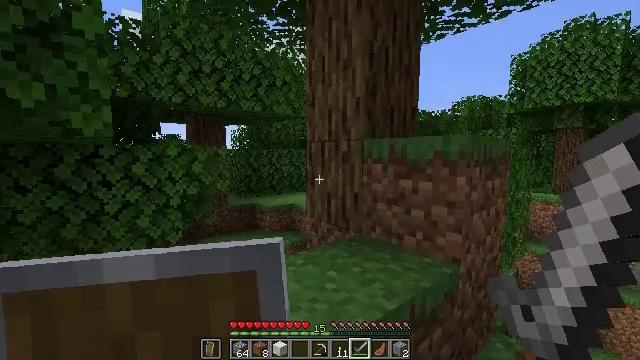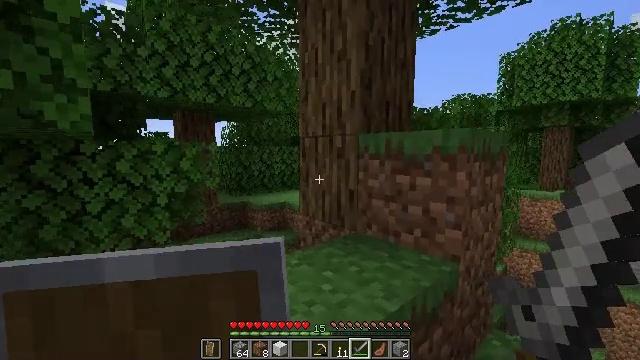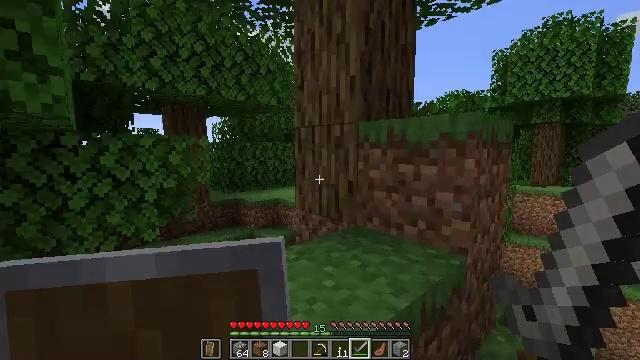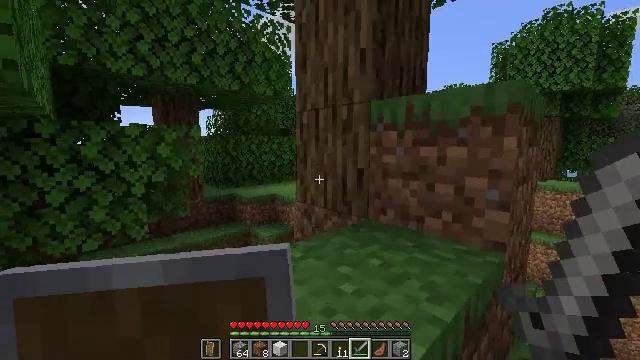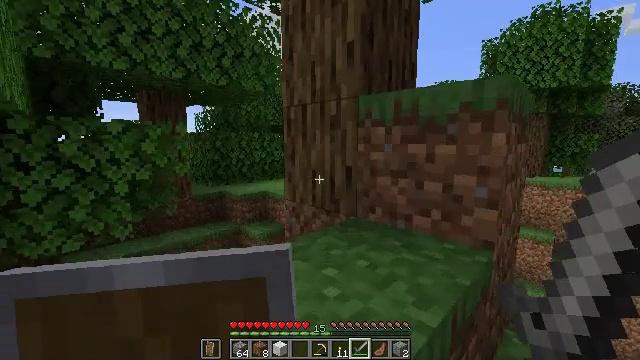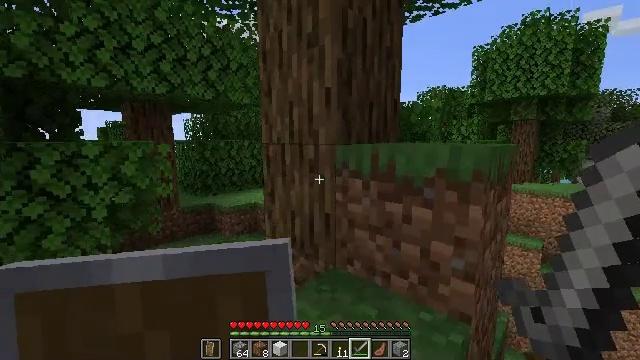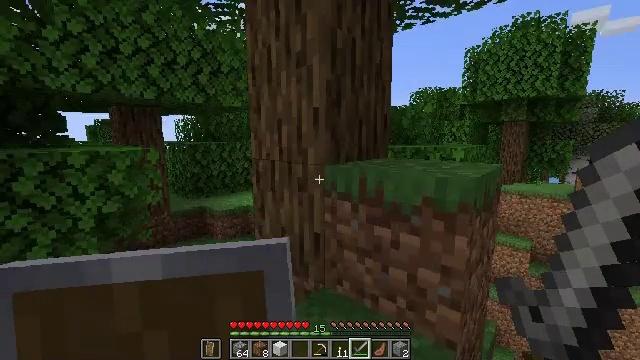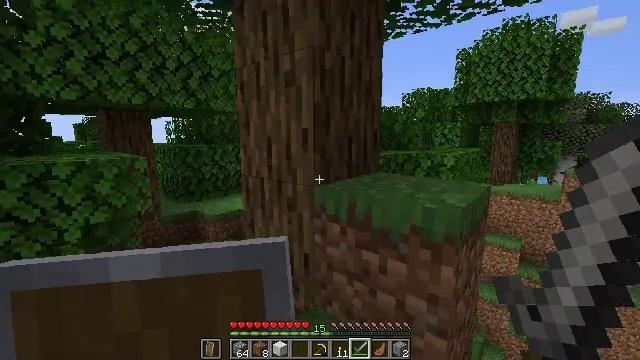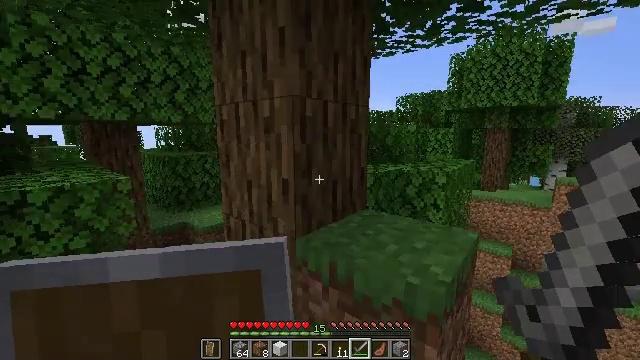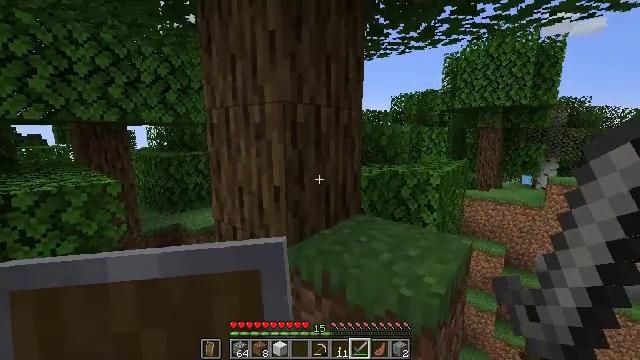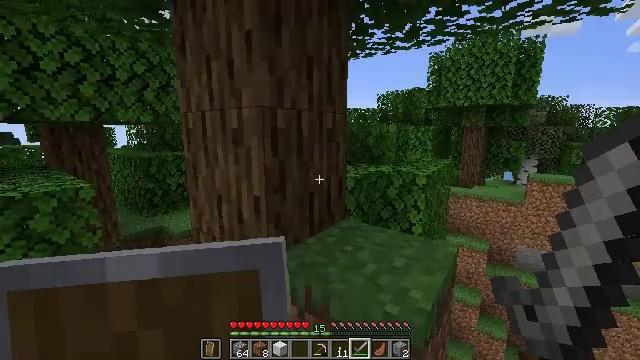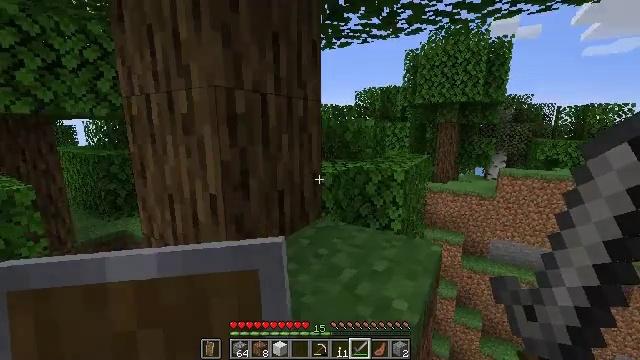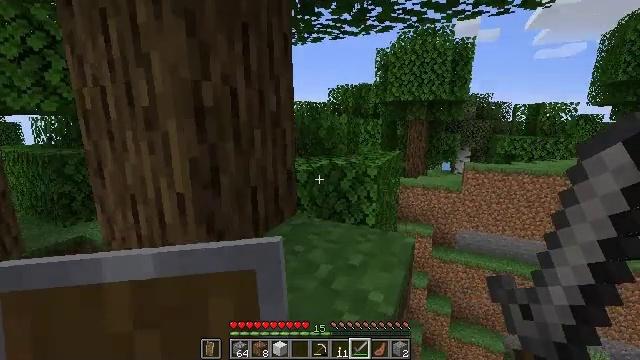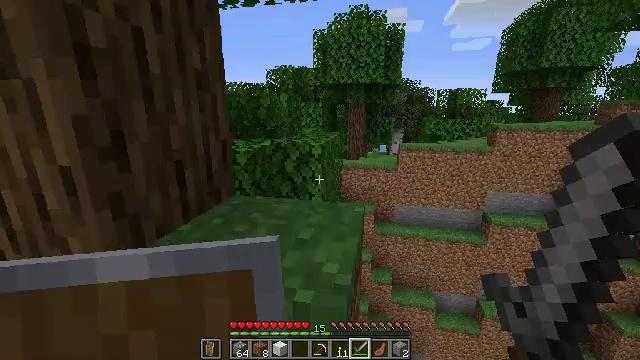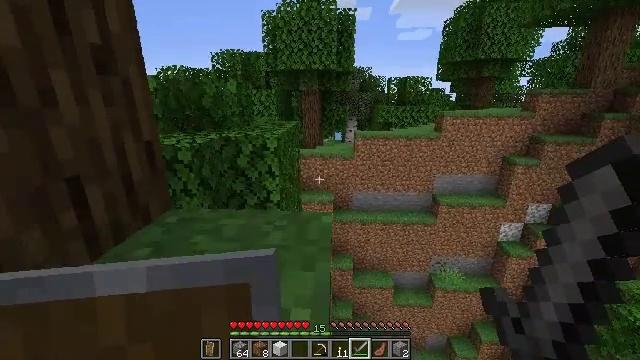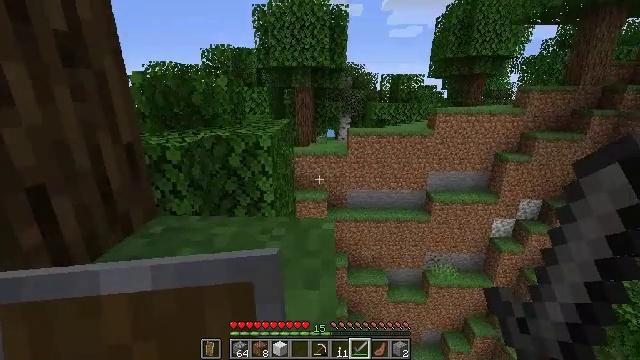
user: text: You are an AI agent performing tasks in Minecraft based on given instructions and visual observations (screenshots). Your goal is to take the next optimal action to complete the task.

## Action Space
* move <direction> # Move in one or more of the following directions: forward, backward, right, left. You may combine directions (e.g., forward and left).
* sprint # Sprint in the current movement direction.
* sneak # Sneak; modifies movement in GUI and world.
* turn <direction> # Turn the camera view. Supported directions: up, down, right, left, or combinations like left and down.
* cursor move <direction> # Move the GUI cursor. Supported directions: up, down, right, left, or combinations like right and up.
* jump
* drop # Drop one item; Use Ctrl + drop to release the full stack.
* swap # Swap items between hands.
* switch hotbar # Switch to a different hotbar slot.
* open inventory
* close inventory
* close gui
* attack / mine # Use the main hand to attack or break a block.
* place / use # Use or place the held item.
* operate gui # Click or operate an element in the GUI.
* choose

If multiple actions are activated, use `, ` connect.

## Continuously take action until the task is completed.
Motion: motion action
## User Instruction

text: Combat the tropical fish.
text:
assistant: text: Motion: move forward, turn right
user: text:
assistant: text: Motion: move forward, turn right
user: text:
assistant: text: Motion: move forward, turn right
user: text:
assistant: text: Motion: move forward, turn right
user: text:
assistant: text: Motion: move forward, turn right, jump
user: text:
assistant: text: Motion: move forward, turn right, jump
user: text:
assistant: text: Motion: move forward, turn right, jump
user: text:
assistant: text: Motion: move forward, turn right, jump
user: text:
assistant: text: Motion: move forward, turn right
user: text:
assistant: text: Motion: move forward, turn right
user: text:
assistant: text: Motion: move forward, turn right
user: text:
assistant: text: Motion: move forward, turn right
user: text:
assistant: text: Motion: move forward, turn right and down
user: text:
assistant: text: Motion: move forward, turn right and down
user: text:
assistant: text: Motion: move forward, turn right
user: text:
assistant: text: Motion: move forward, jump
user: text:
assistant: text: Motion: move forward, jump
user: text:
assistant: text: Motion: move forward, turn down, jump
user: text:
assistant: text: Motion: move forward, turn down, jump
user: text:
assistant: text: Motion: move forward, turn down
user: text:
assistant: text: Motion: move forward, turn down
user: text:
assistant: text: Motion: move forward, turn left and down
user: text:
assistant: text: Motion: move forward, turn left and down
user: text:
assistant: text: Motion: move forward, turn left and down
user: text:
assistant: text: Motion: move forward, turn left
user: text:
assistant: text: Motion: move forward, turn left and down
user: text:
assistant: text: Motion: move forward, turn left and down
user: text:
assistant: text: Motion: move forward, turn left and down
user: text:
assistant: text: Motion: turn left and down
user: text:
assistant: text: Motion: turn left